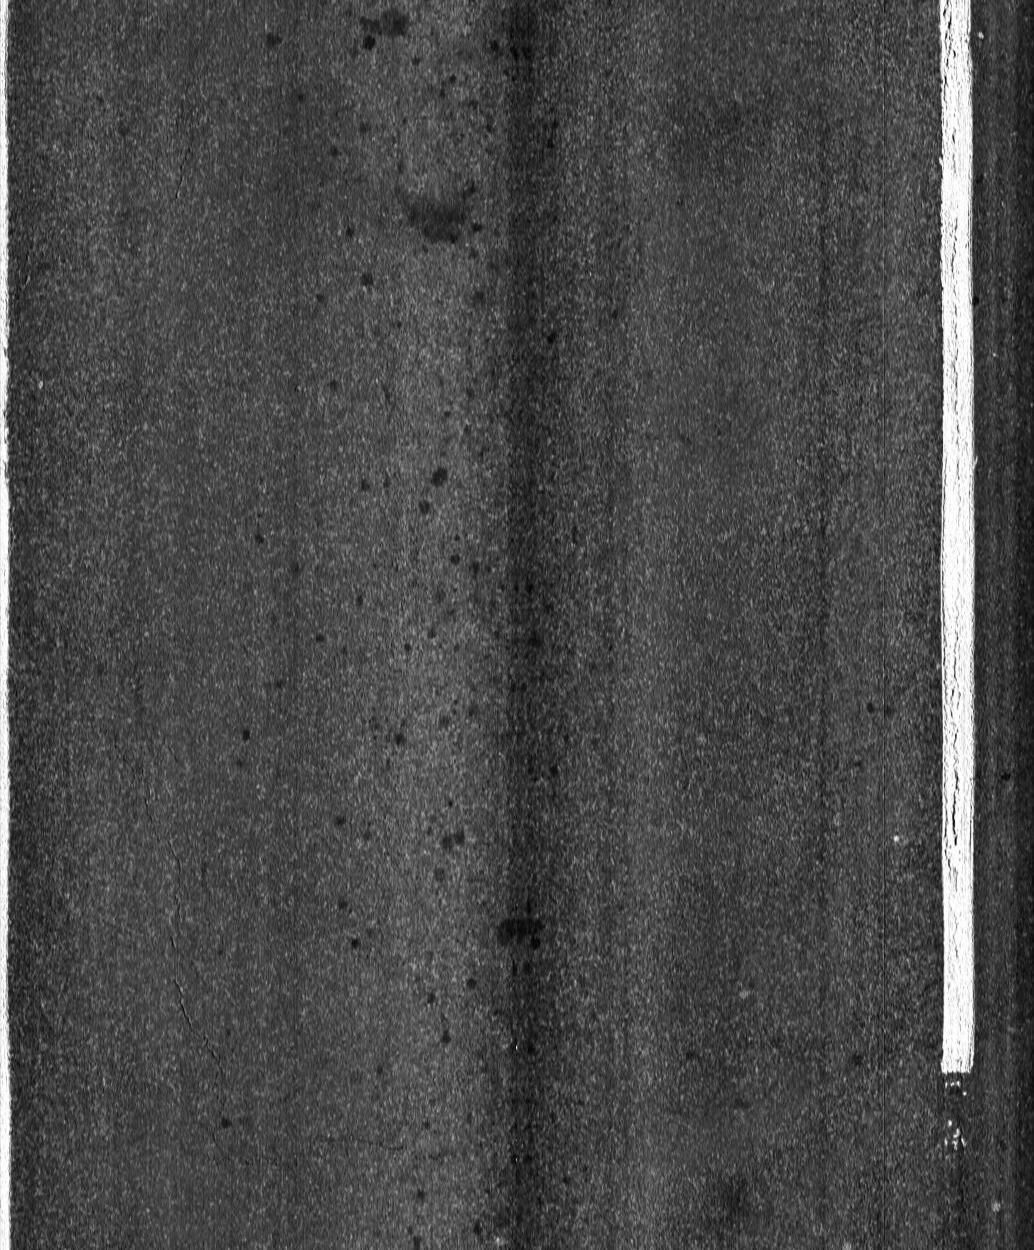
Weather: snowy
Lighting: day
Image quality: very poor
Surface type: walking surface
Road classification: secondary
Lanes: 6
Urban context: urban centre
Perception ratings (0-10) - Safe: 1.58, Lively: 2.37, Beautiful: 1.32, Boring: 1.72, Depressing: 4.96, Wealthy: 2.5